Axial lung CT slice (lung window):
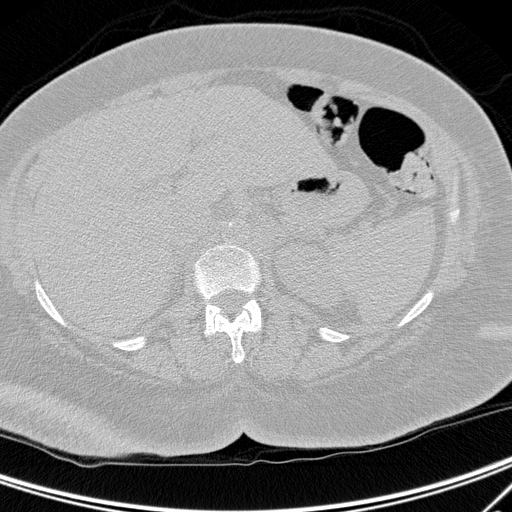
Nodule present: no